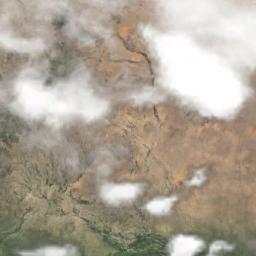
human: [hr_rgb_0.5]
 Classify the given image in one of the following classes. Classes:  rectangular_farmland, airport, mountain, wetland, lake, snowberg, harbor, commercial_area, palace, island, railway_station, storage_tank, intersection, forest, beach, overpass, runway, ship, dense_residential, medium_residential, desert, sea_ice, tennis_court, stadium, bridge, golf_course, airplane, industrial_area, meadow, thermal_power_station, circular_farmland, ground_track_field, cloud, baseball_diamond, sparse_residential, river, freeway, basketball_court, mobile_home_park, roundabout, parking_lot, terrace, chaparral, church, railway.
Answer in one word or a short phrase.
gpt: cloud